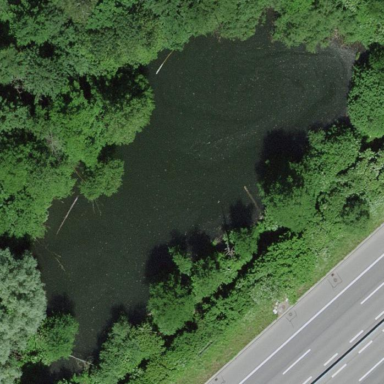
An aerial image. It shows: Pond surrounded by natural water.